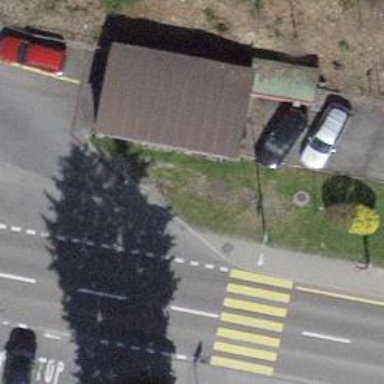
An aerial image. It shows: Kerb barrier.